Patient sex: M
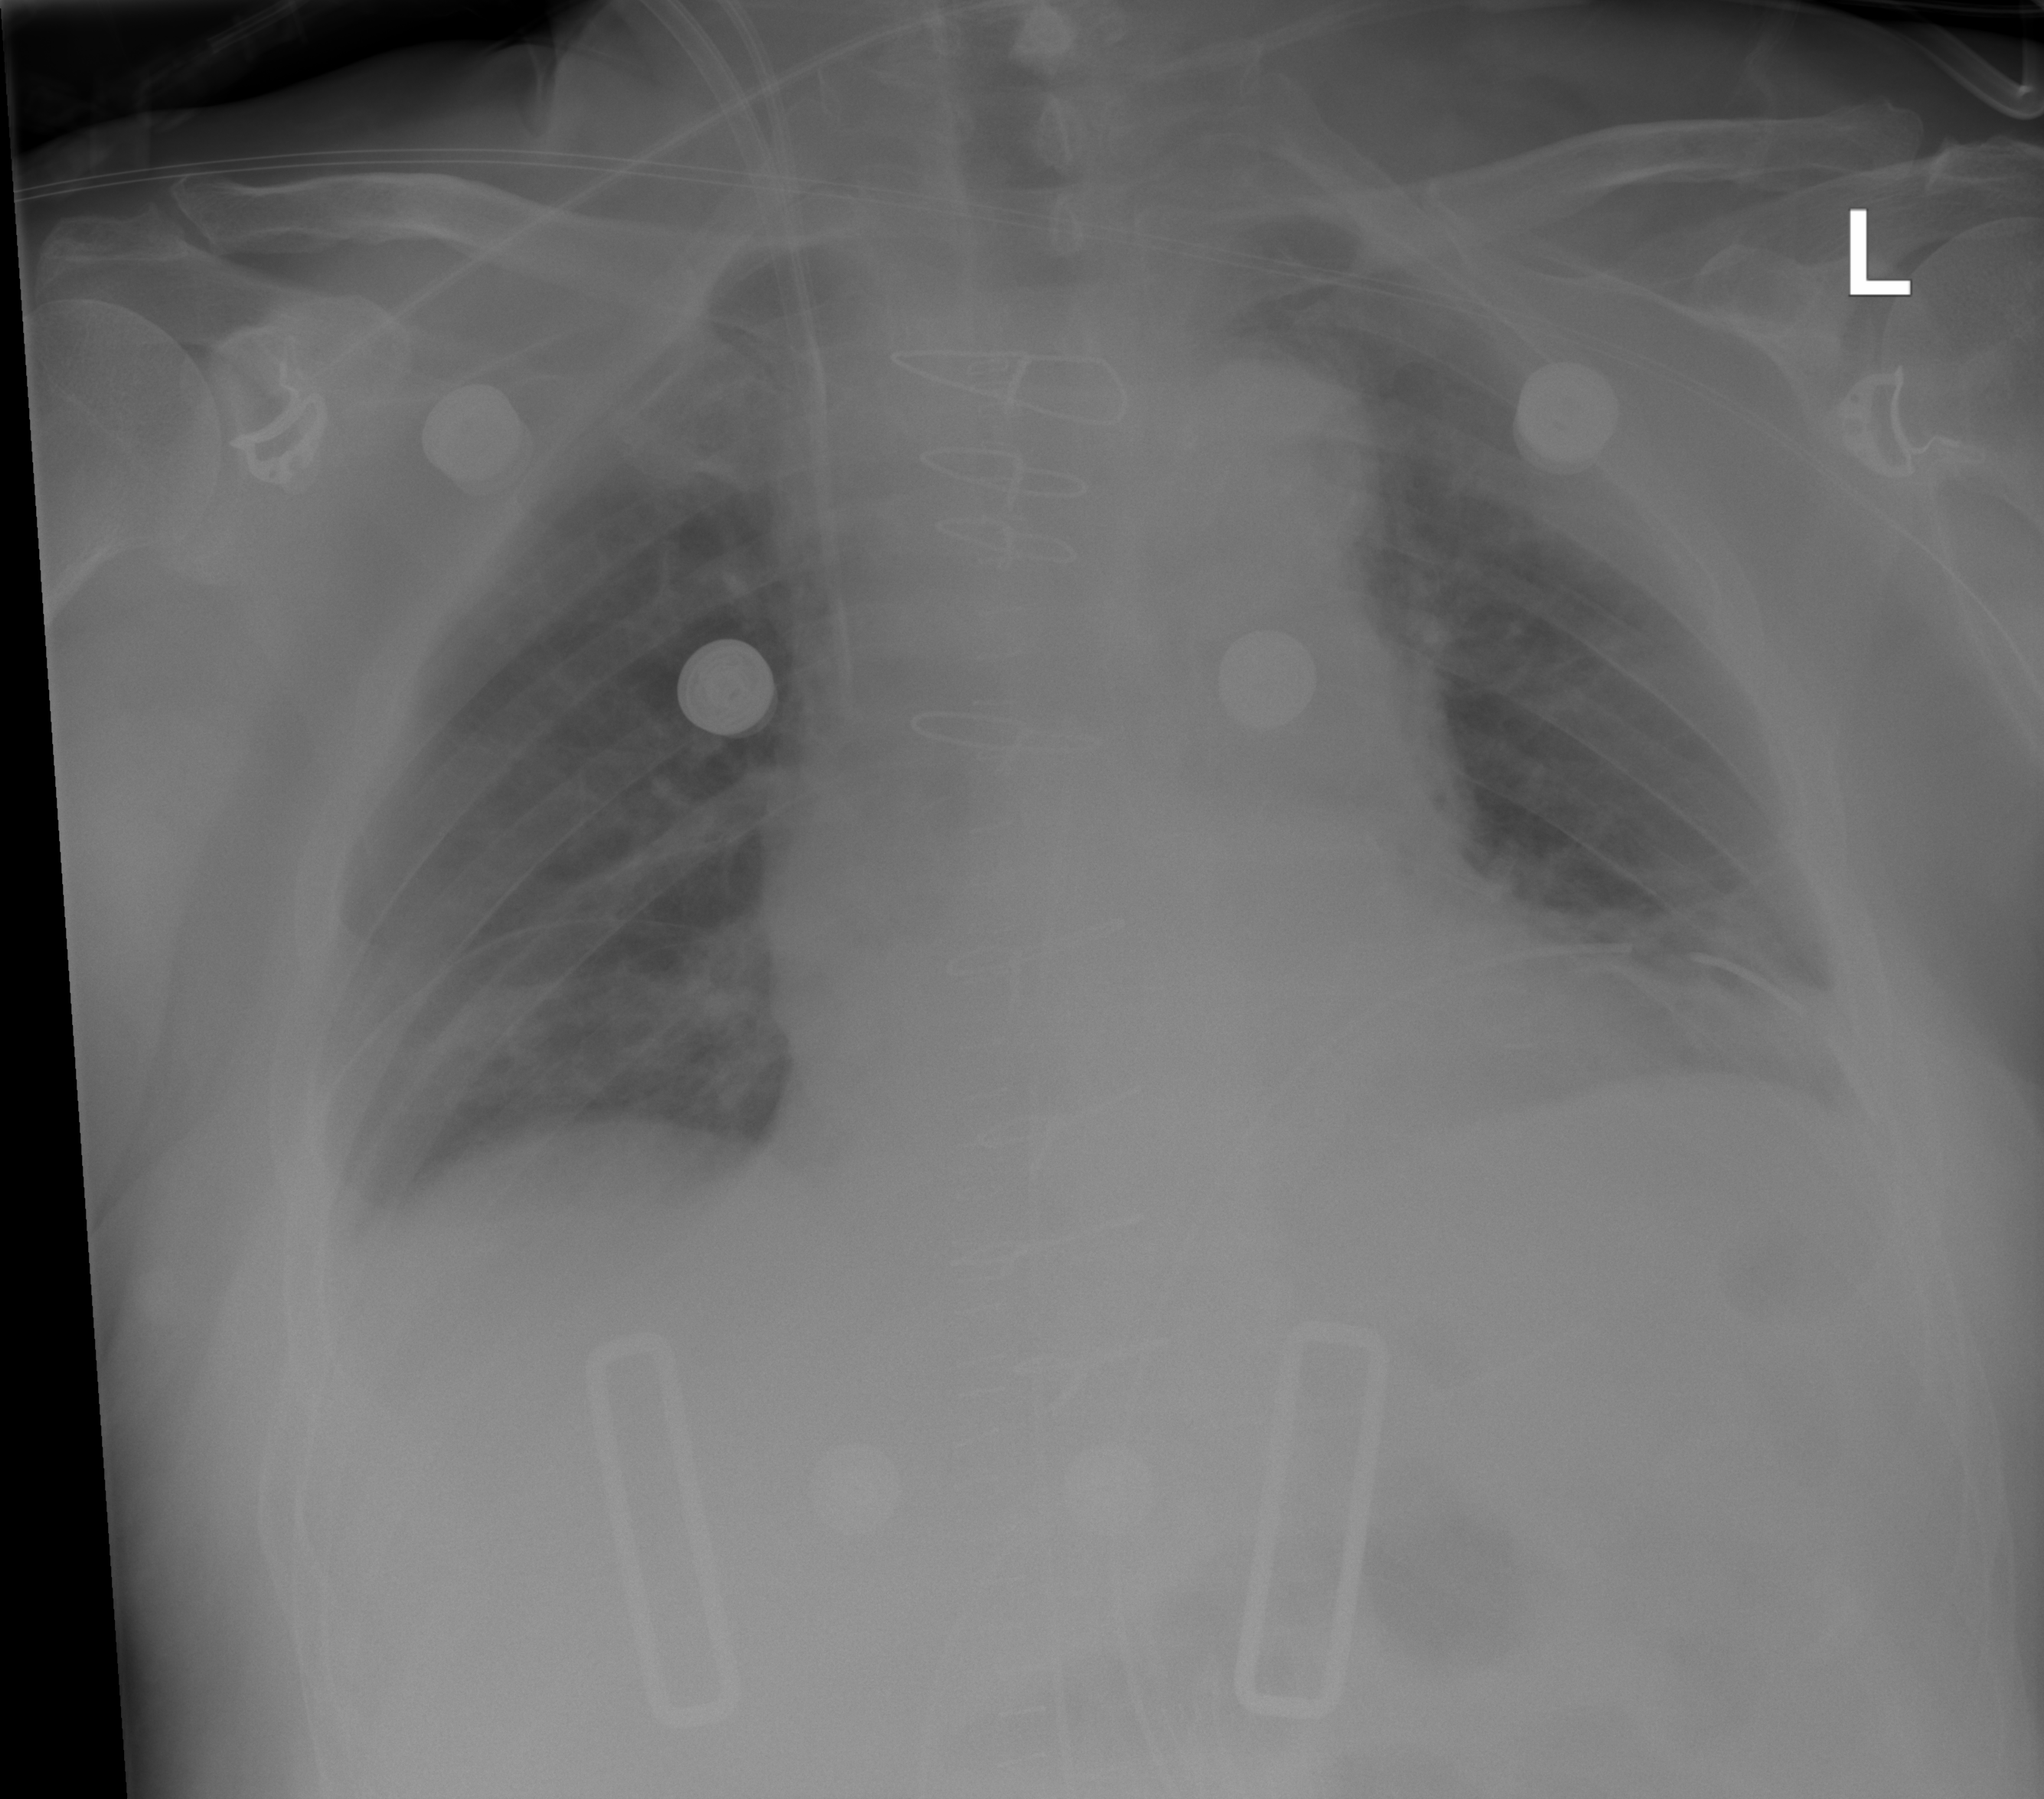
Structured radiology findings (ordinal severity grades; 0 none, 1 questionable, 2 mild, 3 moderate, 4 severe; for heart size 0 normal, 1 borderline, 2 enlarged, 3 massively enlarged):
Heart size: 0
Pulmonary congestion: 2
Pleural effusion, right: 2
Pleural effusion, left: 2
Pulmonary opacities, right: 0
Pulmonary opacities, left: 0
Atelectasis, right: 2
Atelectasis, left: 2